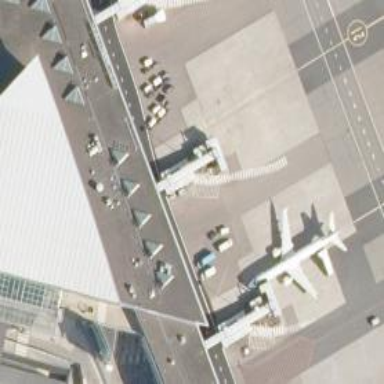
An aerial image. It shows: Airport gate.